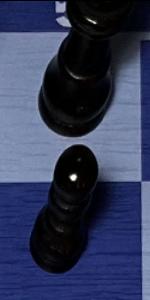
Label: Pawn_Black